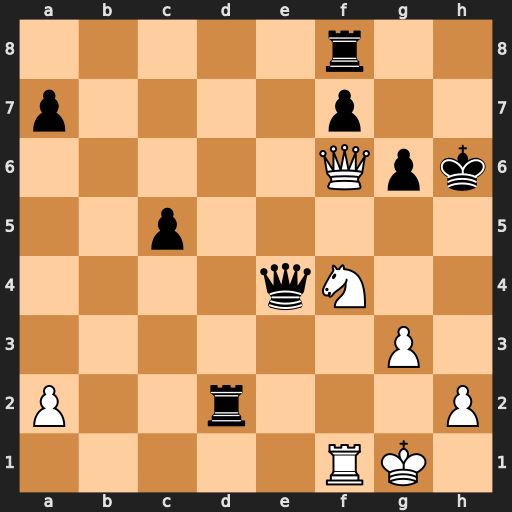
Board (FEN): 5r2/p4p2/5Qpk/2p5/4qN2/6P1/P2r3P/5RK1
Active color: w
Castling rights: -
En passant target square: -
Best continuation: Qh4+ Kg7 Nh5+ gxh5 Qxe4